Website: crate-barrel
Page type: receipt
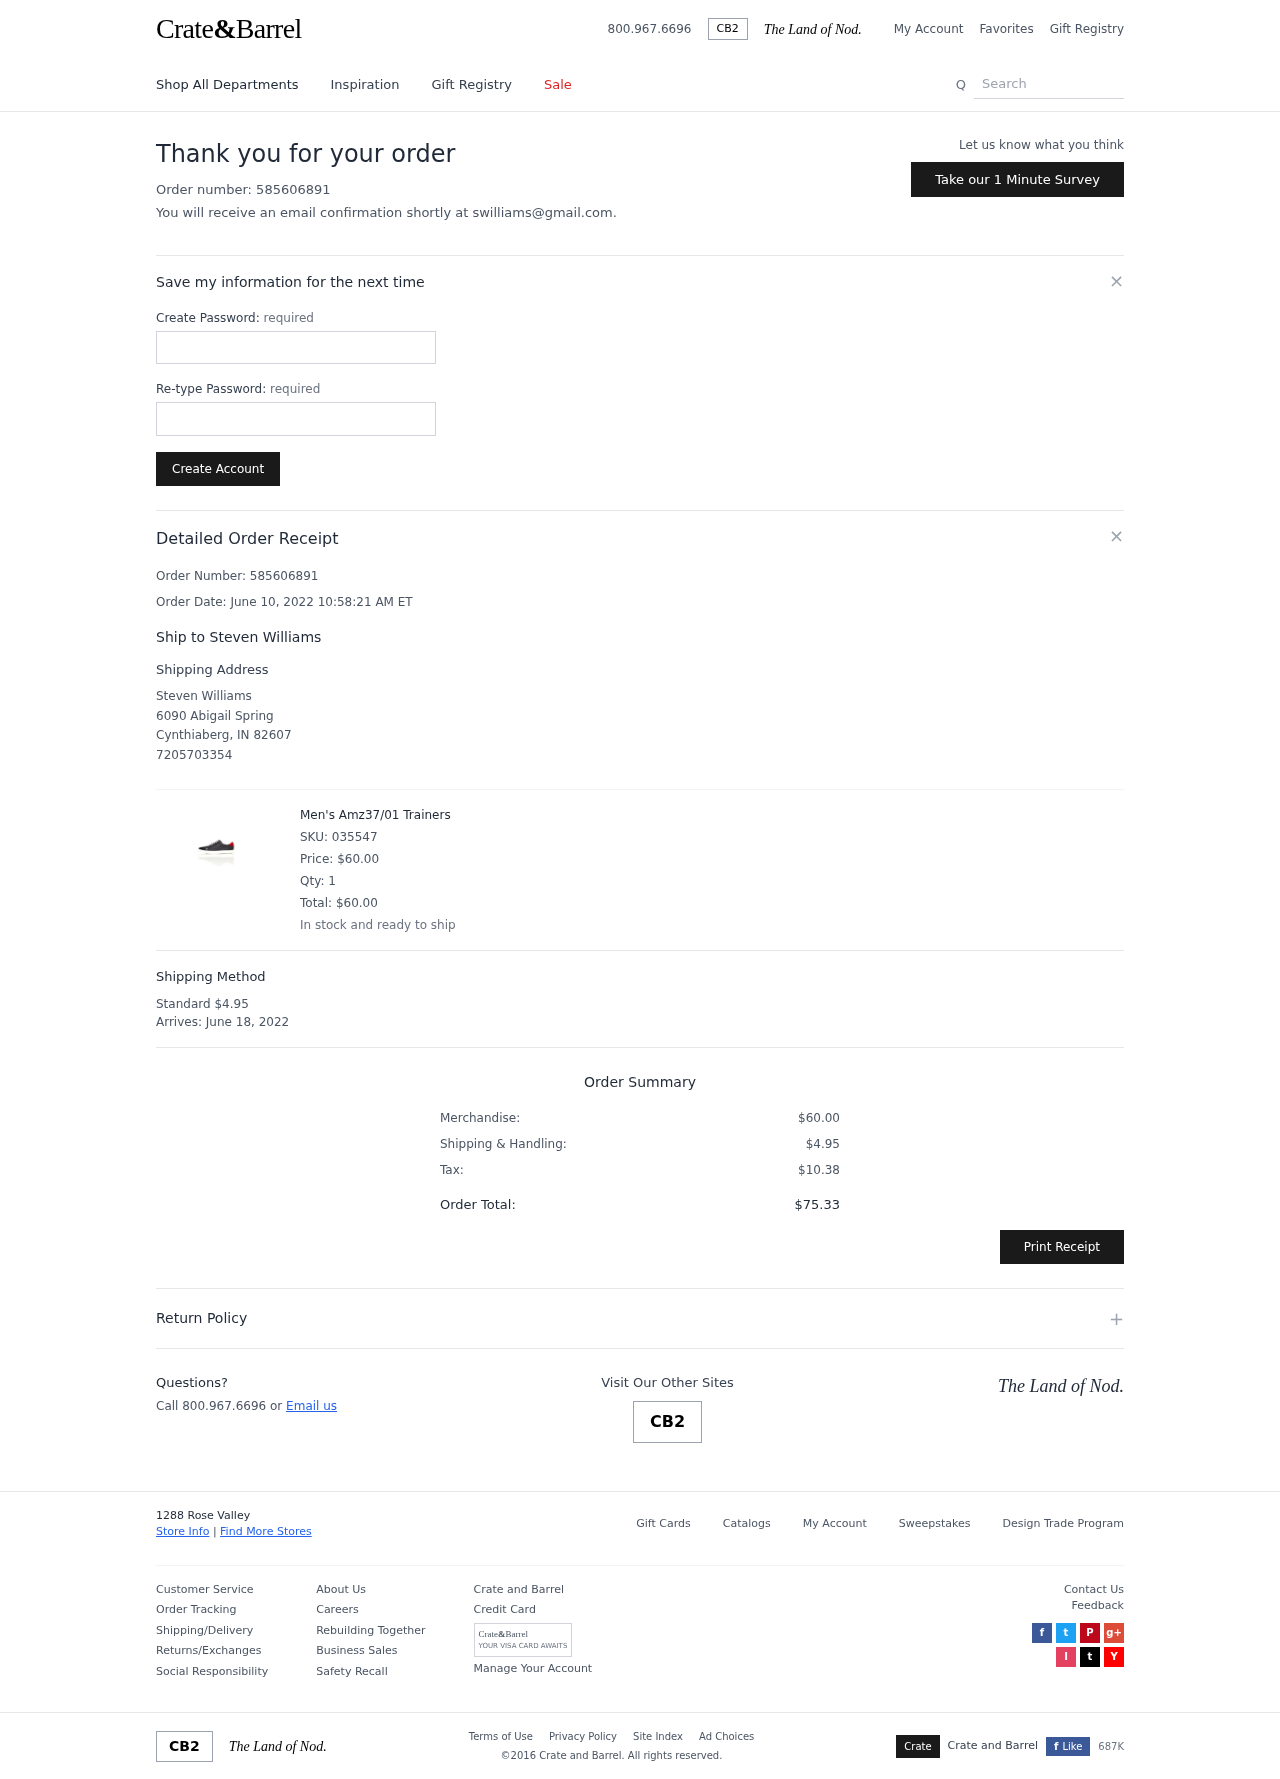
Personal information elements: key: PII_CITY
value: Cynthiaberg
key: PII_EMAIL
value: swilliams@gmail.com
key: PII_FULLNAME
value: Steven Williams
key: PII_FULLNAME
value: Ship to Steven Williams
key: PII_PHONE
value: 7205703354
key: PII_POSTCODE
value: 82607
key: PII_STATE_ABBR
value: IN
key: PII_STREET
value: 6090 Abigail Spring
Product elements: key: PRODUCT1_NAME
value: Men's Amz37/01 Trainers
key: PRODUCT1_PRICE
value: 60
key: PRODUCT1_QUANTITY
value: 1
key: PRODUCT1_SKU
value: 035547
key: PRODUCT1_TOTAL
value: $60.00
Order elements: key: ORDER_ID
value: Order Number: 585606891
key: ORDER_ID
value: Order number: 585606891
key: ORDER_DATE
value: Order Date: June 10, 2022 10:58:21 AM ET
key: ORDER_SHIPPING_COST
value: $4.95
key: ORDER_DELIVERY_DATE
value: June 18, 2022
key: ORDER_SUBTOTAL
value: $60.00
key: ORDER_TAX
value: $10.38
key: ORDER_TOTAL
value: $75.33
Search elements: key: HEADER_SEARCH
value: Search